Question: I am trying to integrate Urban Airship Push notification service in my android project.I have created a new project in google developer console and created a GCM server key.I added that GCM key in Urban Airship configuration as well,but it fails to send the notification.
The Urban Airship Error Console throws an error like
'''
Received push with invalid authorization on platform GCM error message
'''
I already created a test project in google developer console 2 months back, and having a valid GCM key. If I integrate this key in UA it works fine. But If I create a new server key in same project that is not working.

is recently created but it is not working the Server Key created on June 9th works fine. Is this because the key is auto generated? If that is the issue, how do I auto-create the GCM server key?
Recently, I heard that GCM is migrating to Firebase. Do I need to use FCM key instead of GCM?
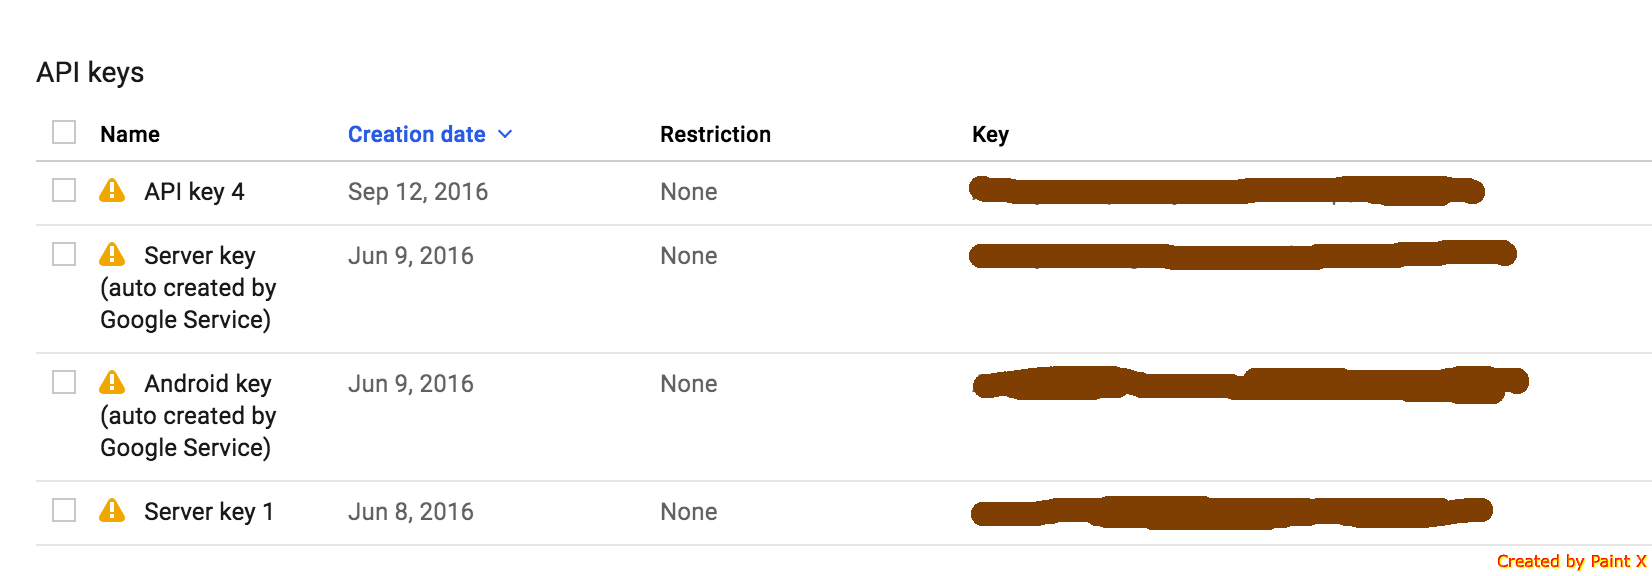
Answer: Seems that Google is no longer authorizing the API Keys created by Google API Console. I had a similar issue with Amazon SNS, and managed to fix it by using the Firebase auto-generated server key.
1 - Login into <URL>, with the same credentials you used for Google API Console.
2 - Create a new project (or import an existing one).
3 - Click on the gear icon and select 'Project Settings'

4 - Select 'CLOUD MESSAGING' tab.
There you will see both the API Server Key and the Project number (which is needed in the application). This API Server key is the one you need to introduce in the Push Provider console (Urban Airship in your case).